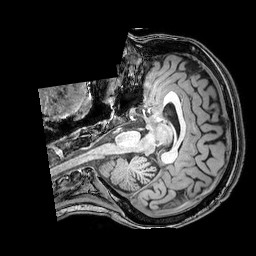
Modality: T1w
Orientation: axial
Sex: female
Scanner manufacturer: philips
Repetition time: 0.008174 s
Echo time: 0.00377 s